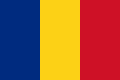
Flag of Romania